Platform: macOS
Application: Chrome
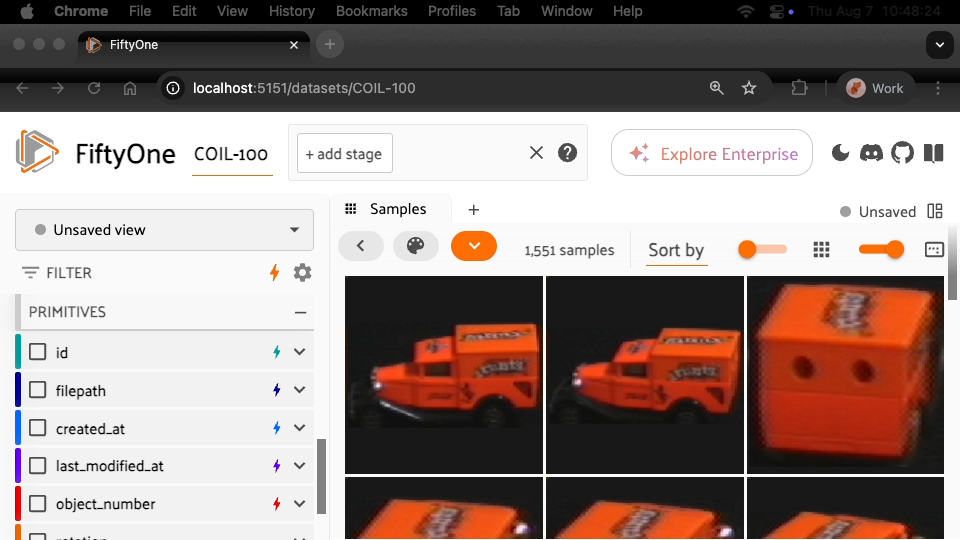
task_description: Where can I find the number of samples in this dataset?
action_type: hover
element_info: Menu Item
steps_since_start: 1